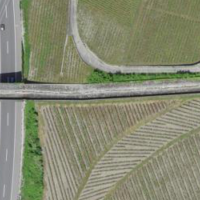
EUNIS habitat code: 57
Species observed at this site:
Milvus migrans